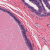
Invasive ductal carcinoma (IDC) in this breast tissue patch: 0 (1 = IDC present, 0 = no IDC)